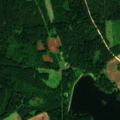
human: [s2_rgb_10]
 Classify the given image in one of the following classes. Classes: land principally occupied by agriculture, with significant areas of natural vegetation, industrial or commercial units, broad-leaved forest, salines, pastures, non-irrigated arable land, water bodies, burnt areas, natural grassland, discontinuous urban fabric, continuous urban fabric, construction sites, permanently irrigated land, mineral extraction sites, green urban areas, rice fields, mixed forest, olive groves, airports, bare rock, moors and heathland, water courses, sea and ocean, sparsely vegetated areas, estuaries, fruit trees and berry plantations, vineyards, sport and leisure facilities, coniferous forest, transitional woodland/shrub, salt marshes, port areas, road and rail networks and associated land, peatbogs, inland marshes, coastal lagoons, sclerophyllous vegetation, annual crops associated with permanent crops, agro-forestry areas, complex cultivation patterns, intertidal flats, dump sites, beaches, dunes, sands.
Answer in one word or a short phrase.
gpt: land principally occupied by agriculture, with significant areas of natural vegetation, broad-leaved forest, coniferous forest, mixed forest, transitional woodland/shrub, water bodies